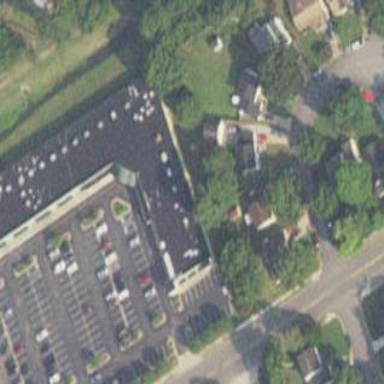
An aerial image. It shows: Retail building.